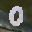
Label: 0